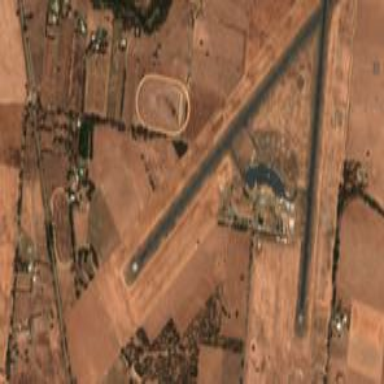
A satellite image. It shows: Airfield that serves as aerodrome.